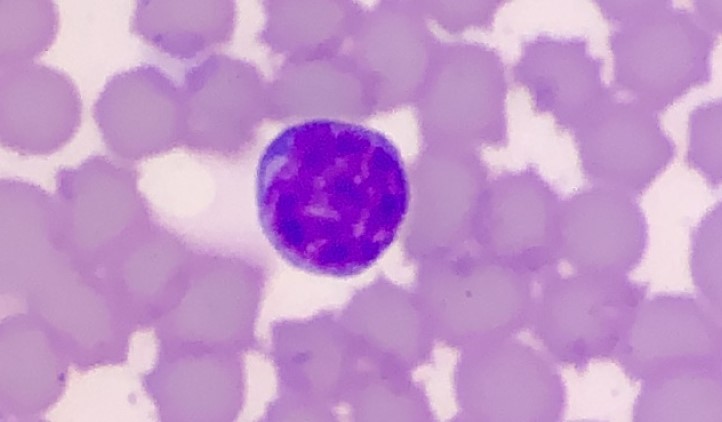
White blood cell type: Lymphocyte